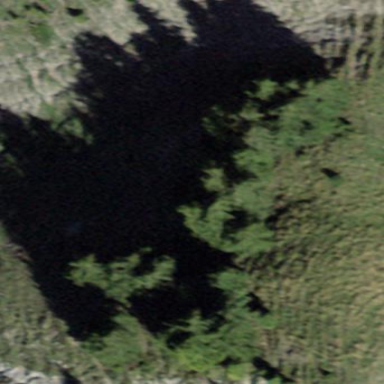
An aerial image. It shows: Forest area.